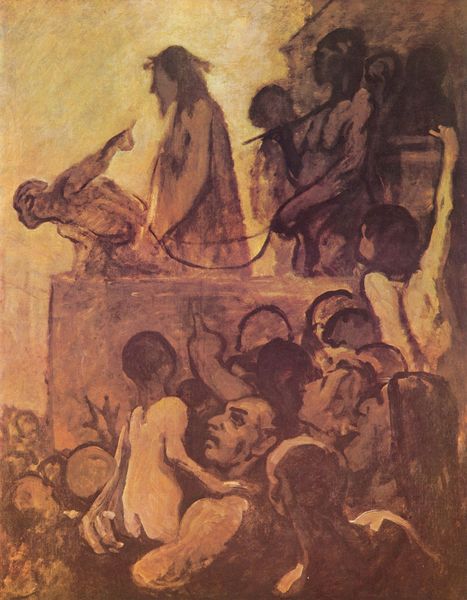
Titel: Ecce homo
Künstler: Honoré Daumier
Standort: Essen (Ruhr)
Institution: Museum Folkwang
Schlagwörter: dunkel, felsen, gemälde, gruppe, hand, himmel, kopf, körper, mann, nackt, schatten, aquarell, frauen, gelb, menschen, ocker, braun, finger, frau, geste, grau, hell, hintergrund, köpfe, licht, männer, orange, pastell, profil, raum, rücken, schwarz, skizze, weiss, zeichnung, blick, gebäude, haus, weg, beige, leute, masse, menge, bart, gedränge, gericht, gesichter, profile, wand, arm, arme, augen, band, bibel, blicke, gesicht, herodes, hinrichtung, mensch, neues testament, sockel, stehen, gesten, hände, kirche, auge, gewand, haare, kind, vater, bühne, krone, kinder, engel, fesseln, balkon, terrasse, brüste, hintern, düster, studie, tribüne, zuschauer, leine, moderne, rede, abstrakt, kette, mauer, linien, silhouette, empore, sepia, figuren, seile, rauchen, glatze, goya, nackte, podest, junge, zeigen, umriss, neger, schwarze, tusche, spott, religion, palast, linie, kohle, seil, nakt, gefangen, ketten, soldat, strafe, wei0, volk, pilatus, kranz, menschenmenge, daumier, verzweiflung, anklage, chwarz, dunkels, sklave, dienst, kanzel, christus, jesus, jesus christus, leid, leiden, gefangene, schnurr, predigt, fingerzeig, gegenlicht, gefangener, jerusalem, klettern, wasserspeier, dornenkrone, christi, dornenkranz, profilansicht, fessel, gouache, verspottung, prozess, urteil, zeigegestus, gedrängt, passion, gefesselt, schnürre, ölberg, ankläger, verrat, verurteilung, ecce homo, silhoutte, verräter, menn, ecce, anklagen, nacjt, honore, homo, köüfe, auf dem arm, pranger, geesselt, leidensprozess, schuldig, nacktes kind, po, izeichnung, hörper, verurteilen, kleittern